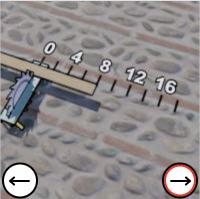
Task: length
Answer: 8
First scale value: 4.0